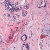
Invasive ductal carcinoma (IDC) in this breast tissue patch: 1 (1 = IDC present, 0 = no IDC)